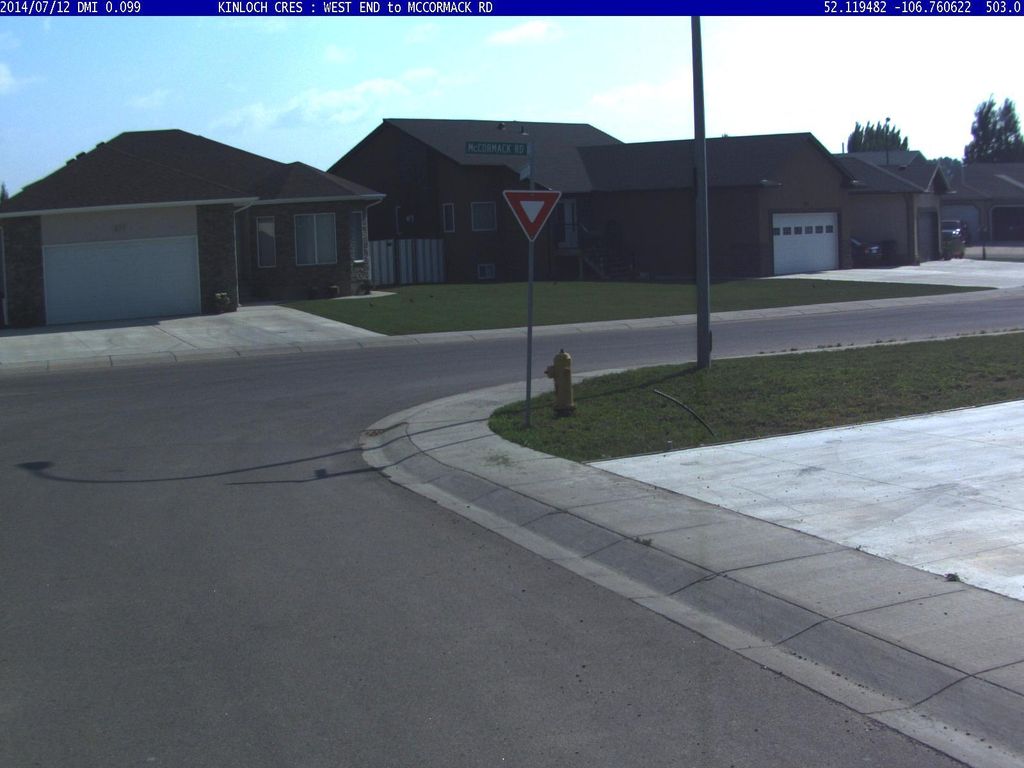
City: saskatoon